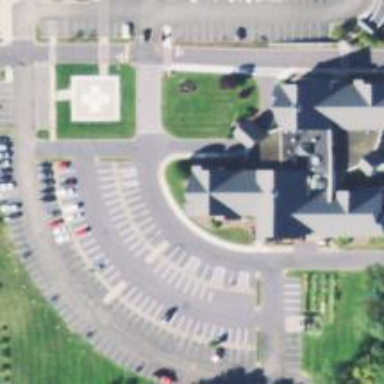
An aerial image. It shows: Parking space.